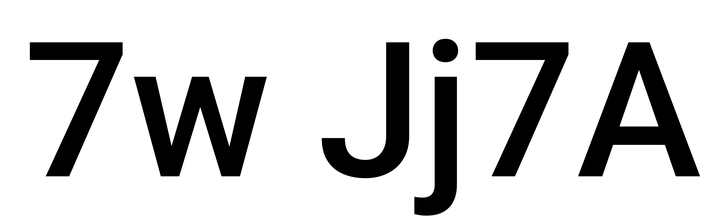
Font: Roboto_Medium